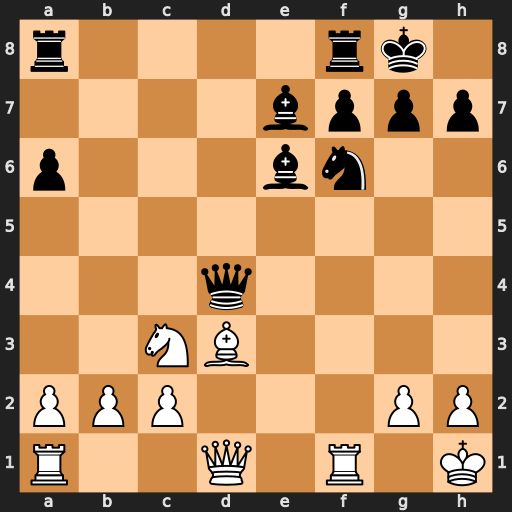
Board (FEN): r4rk1/4bppp/p3bn2/8/3q4/2NB4/PPP3PP/R2Q1R1K
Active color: w
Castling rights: -
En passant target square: -
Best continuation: Bxh7+ Nxh7 Qxd4